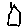
Label: house